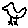
Label: bird